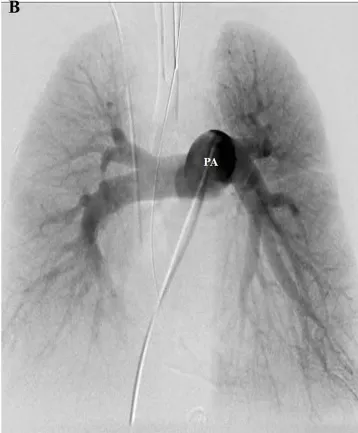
A pigtail catheter was advanced for the aortic and pulmonary angiogram. (B) Pulmonary angiogram showed no pulmonary vascular abnormalities responsible for hemoptysis, such as post-traumatic PA pseudoaneurysms and pulmonary arteriovenous malformations. AAO, ascending aorta; DAO, descending aorta; LV, left ventricle; PA, pulmonary artery.
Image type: radiology (scintigraphy)